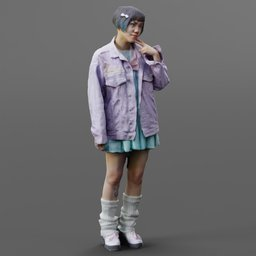
Label: people